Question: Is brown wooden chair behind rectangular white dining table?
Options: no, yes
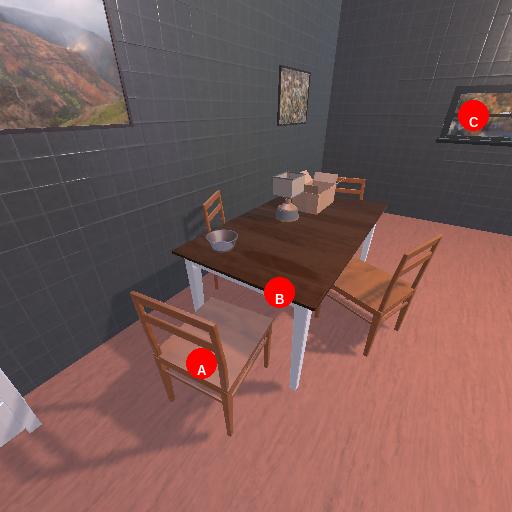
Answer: no